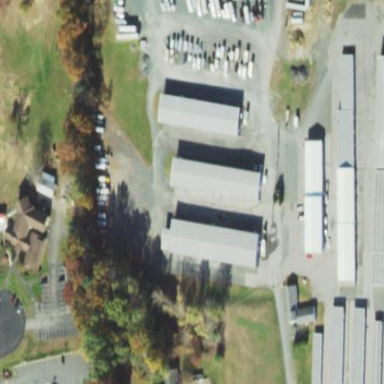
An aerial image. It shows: Storage rental shop.